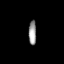
Tissue: prostate
Cell type: T cells
Senescence score: 0.27
Nuclear area (px): 182
Mean DAPI intensity: 153.929